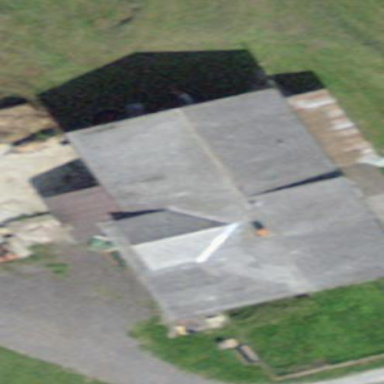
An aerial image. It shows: Farm building.